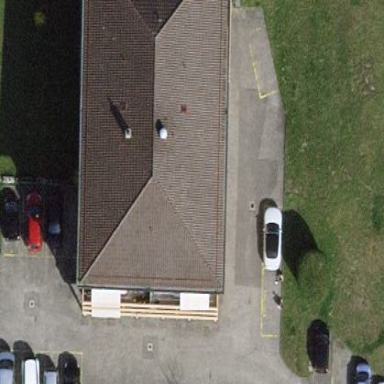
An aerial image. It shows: View of apartment building.